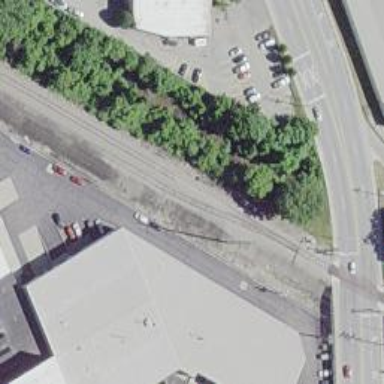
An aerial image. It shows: Railway siding for service.